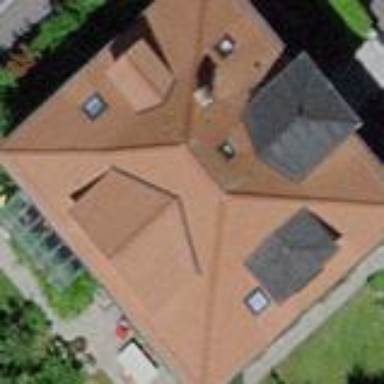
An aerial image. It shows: Half-hipped roof building.